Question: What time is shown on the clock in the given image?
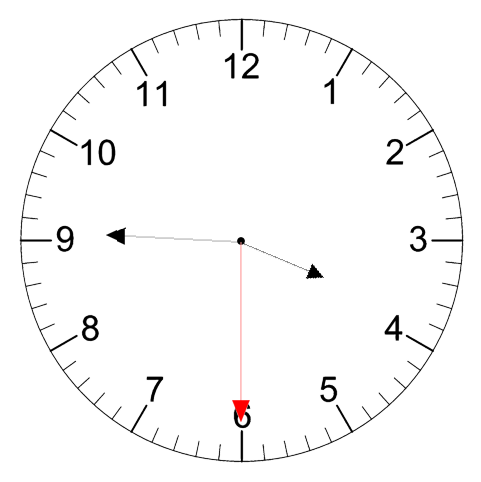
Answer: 03:45:30